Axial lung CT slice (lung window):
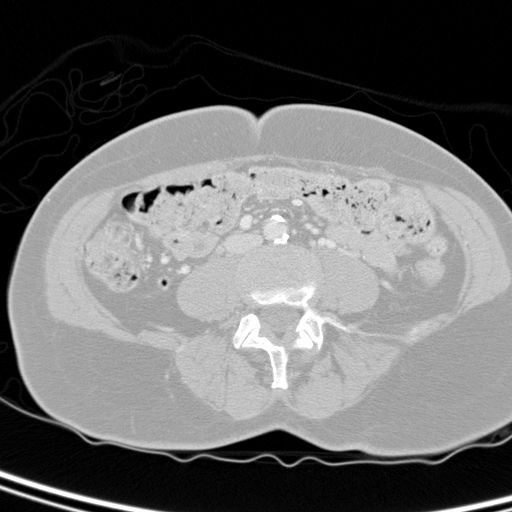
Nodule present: no